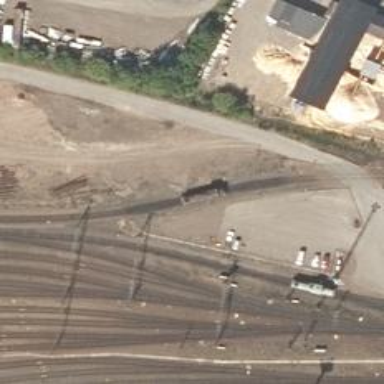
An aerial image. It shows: Railway signal.